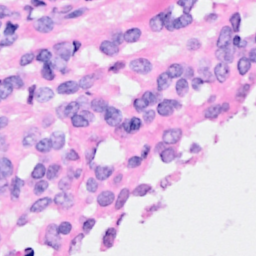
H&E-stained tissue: Breast